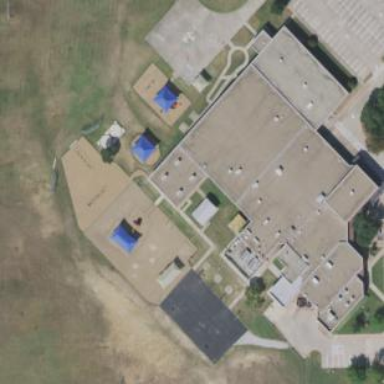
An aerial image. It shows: School.